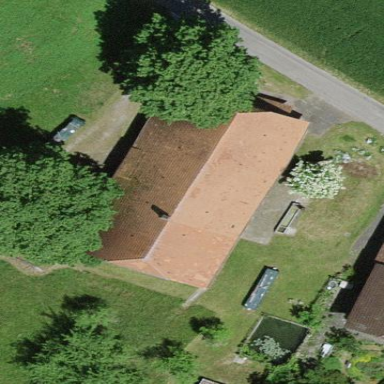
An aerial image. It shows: Farm building.